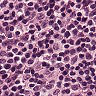
Metastatic tissue present: no